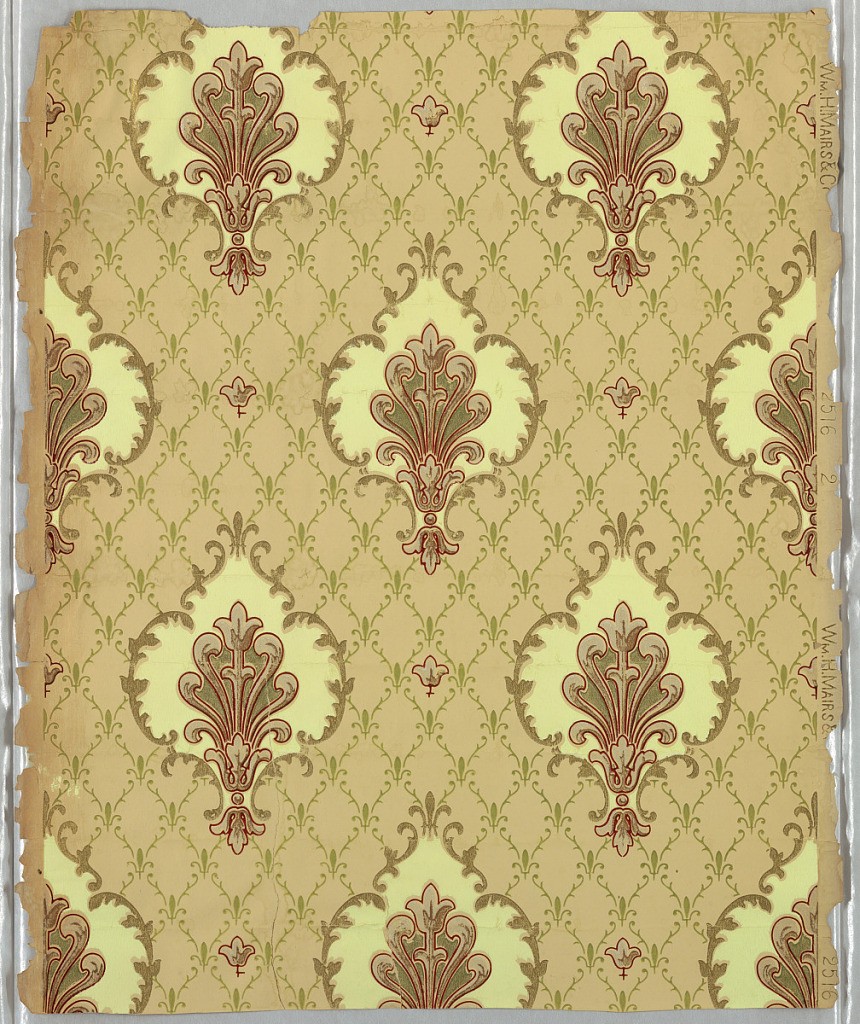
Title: Sidewall
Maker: William H. Mairs and Company, Brooklyn, New York
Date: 1895–1903
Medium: Machine-printed, mica
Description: Foliate medallion printed on tan background with green diaper pattern.